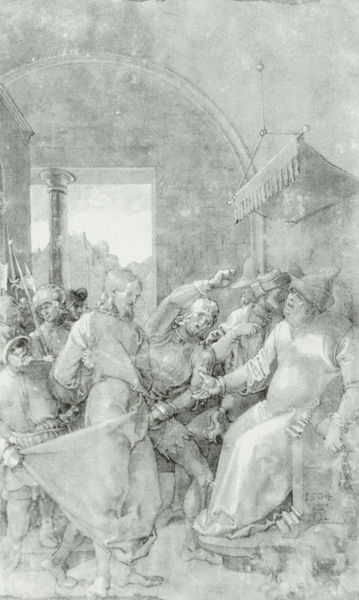
Titel: Grüne Passion - Christus vor Kaiphas
Künstler: Albrecht Dürer
Standort: Wien
Institution: Albertina
Schlagwörter: berg, fuß, gemälde, hand, himmel, mann, schatten, weiß, aquarell, landschaft, menschen, sitzen, fenster, finger, frisur, geste, grau, haar, hell, hintergrund, hut, licht, mund, männer, nase, raum, schwarz, skizze, stuhl, säule, säulen, tür, zeichnung, ausblick, dach, gebäude, schleier, wolke, menge, alt, bart, bärte, gericht, architektur, augen, blass, falten, halten, herodes, kleidung, mensch, stein, hände, wache, auge, gewand, haare, sessel, sitzend, stehend, stoff, innen, gotik, locken, fesseln, kopfbedeckung, füße, papier, sitz, bogen, berge, grafik, ziehen, saal, vorführung, rundbogen, laut, wild, könig, lanze, soldaten, thron, falte, detail, tor, halle, bögen, laviert, burg, religion, palast, aufruhr, druck, radierung, stich, gefangen, gefangennahme, uniform, waffen, soldat, waffe, tumult, peitsche, helm, herrscher, pilatus, tron, armee, rüstung, kapitell, anklage, helme, karfreitag, gotisch, christus, jesus, jesus christus, ostern, axt, qual, begegnung, hellebarde, baldachin, lanzen, tempel, dürer, drinnen, schemen, gefangener, jerusalem, spruch, dornenkrone, rufe, wolkem, erlöser, kaltnadel, säile, pontius pilatus, verspottung, urteil, juden, albrecht dürer, schwraz, passion, gefesselt, thronsaal, angreifen, geisselung, kaiphas, messias, verurteilung, geiselung, christus vor pilatus, gottessohn, grai, sohn gottes, helebarde, timmer, söldner, kapiell, christkind, quälen, durechblick, pharisäer, verhört, mentel, schreie, verwirrend, ungestüm, angeklagt, bladachin, geileung herodes, #jerusalem, christkönig, fast unsichtbar, heilland, erretter, jesus von nazaret